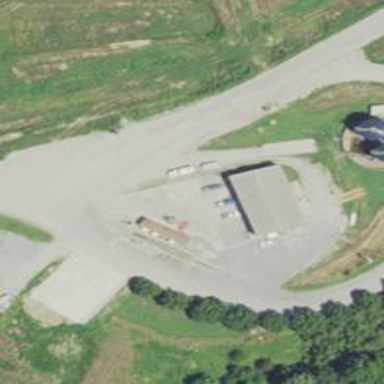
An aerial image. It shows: Weighbridge facility.